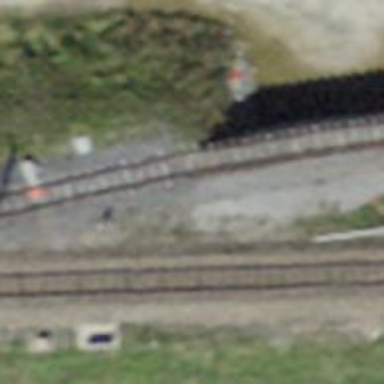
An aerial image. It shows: Narrow gauge railway.